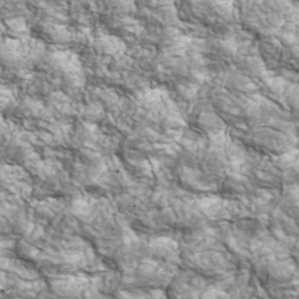
Label: non_frost